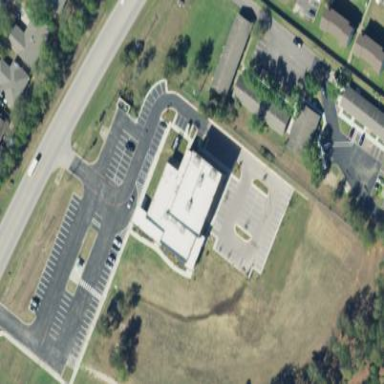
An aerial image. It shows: Community centre building.